Interaction volume radius: 10 \u00c5
Interaction volume height: 20 \u00c5
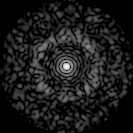
Disorder parameter: 0.825